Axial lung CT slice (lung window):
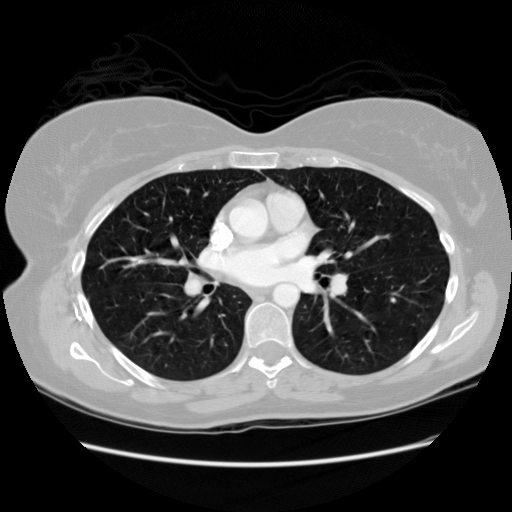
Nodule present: no